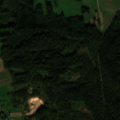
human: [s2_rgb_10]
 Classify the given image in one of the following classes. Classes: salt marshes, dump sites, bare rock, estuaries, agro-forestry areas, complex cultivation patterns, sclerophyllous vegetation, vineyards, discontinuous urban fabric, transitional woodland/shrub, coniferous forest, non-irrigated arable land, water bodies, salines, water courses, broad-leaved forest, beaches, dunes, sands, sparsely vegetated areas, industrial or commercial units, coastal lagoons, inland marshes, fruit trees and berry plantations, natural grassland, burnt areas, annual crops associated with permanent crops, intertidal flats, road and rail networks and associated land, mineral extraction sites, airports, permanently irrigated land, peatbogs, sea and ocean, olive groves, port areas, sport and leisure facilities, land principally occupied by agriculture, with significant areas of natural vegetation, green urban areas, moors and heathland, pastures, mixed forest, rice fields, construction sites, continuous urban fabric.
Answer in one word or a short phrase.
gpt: non-irrigated arable land, complex cultivation patterns, coniferous forest, mixed forest, transitional woodland/shrub